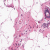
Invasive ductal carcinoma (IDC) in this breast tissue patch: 0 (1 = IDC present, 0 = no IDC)